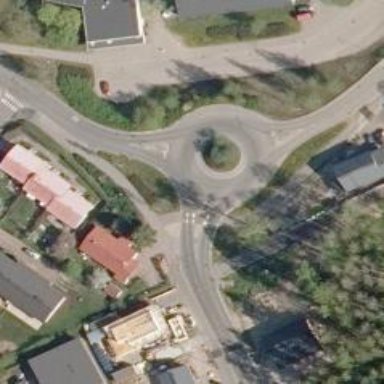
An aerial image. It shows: Secondary road around roundabout.